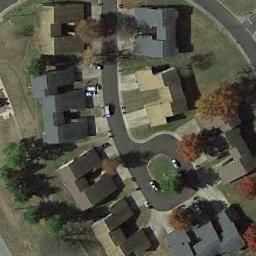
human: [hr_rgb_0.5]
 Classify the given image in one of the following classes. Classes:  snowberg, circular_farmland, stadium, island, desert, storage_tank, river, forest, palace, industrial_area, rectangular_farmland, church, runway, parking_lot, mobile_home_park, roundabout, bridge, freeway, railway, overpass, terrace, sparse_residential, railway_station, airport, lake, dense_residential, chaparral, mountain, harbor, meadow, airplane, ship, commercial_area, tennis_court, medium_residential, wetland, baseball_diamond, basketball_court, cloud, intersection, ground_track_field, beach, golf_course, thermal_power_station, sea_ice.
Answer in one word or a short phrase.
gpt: medium_residential